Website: home-depot
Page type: account-selection
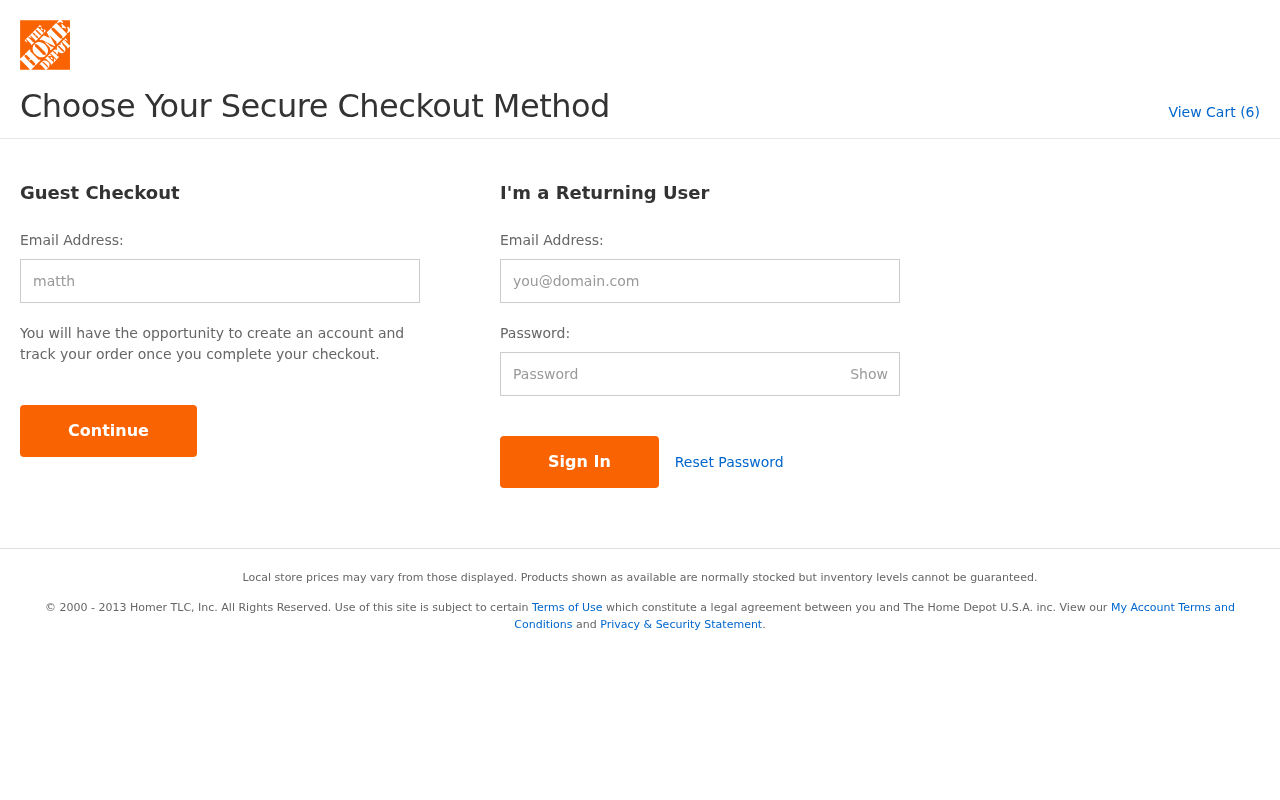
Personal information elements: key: PII_LOGIN_USERNAME
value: matthew.obrien
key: PII_LOGIN_USERNAME2
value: matthew.obrien
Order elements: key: ORDER_NUM_ITEMS
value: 6